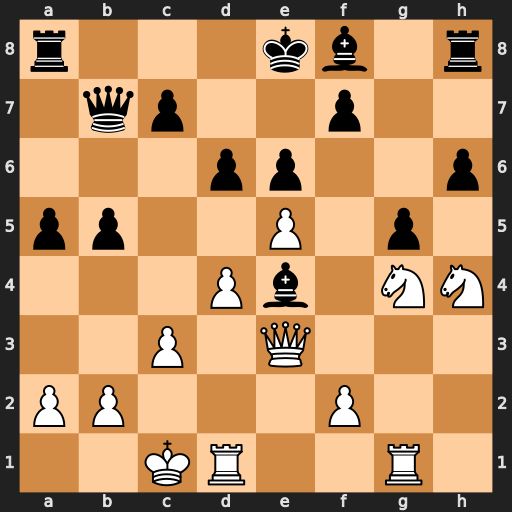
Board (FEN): r3kb1r/1qp2p2/3pp2p/pp2P1p1/3Pb1NN/2P1Q3/PP3P2/2KR2R1
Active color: w
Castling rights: kq
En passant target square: -
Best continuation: Nf6+ Kd8 Nxe4